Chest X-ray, PA view. Patient: 61 years old, sex M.
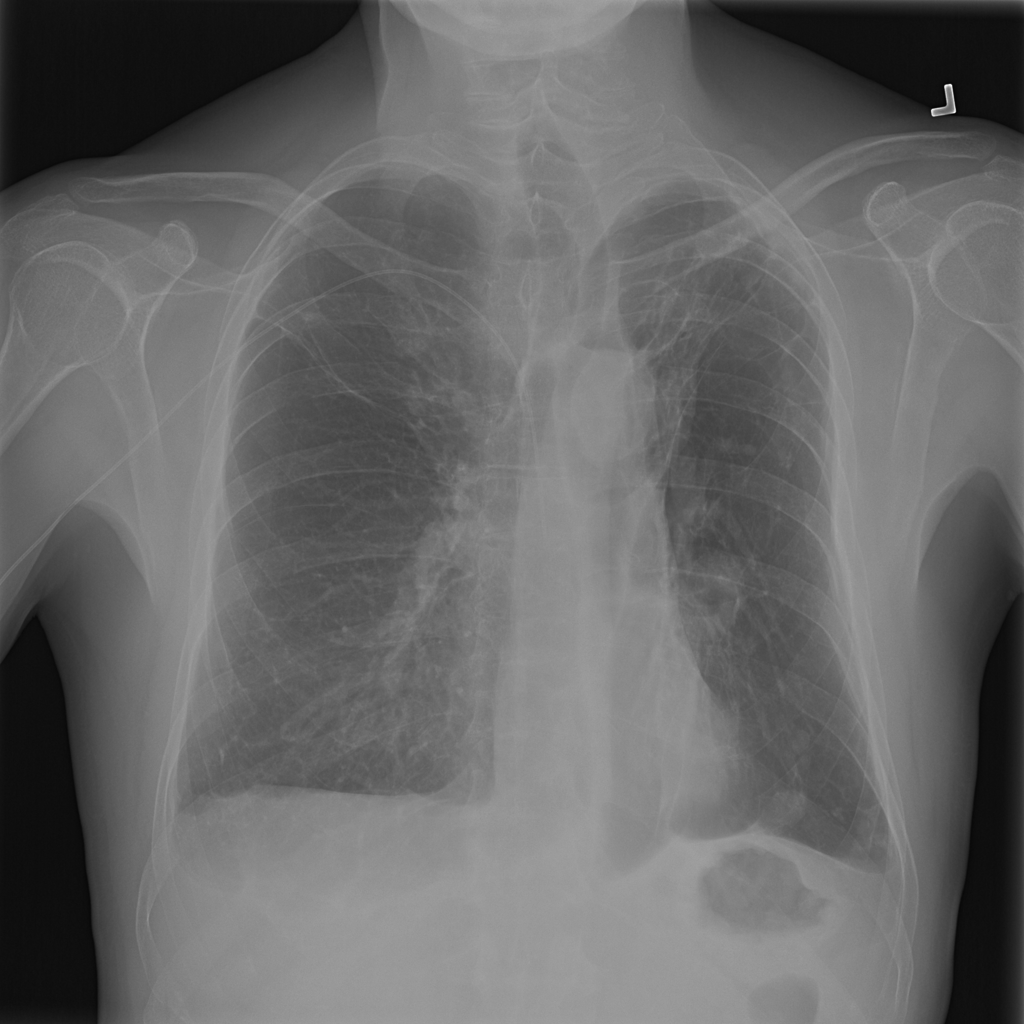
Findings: No Finding